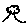
Label: tree